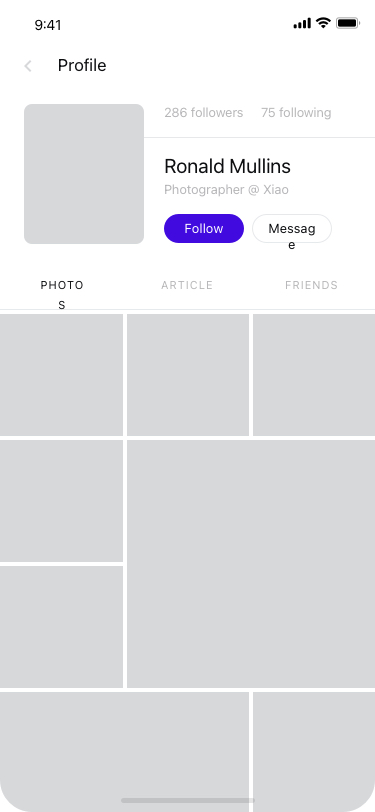
Text in this UI design:
Profile
Ronald Mullins
Photographer @ Xiao
Follow
Message
286 followers
75 following
Photos
Articles
Friends